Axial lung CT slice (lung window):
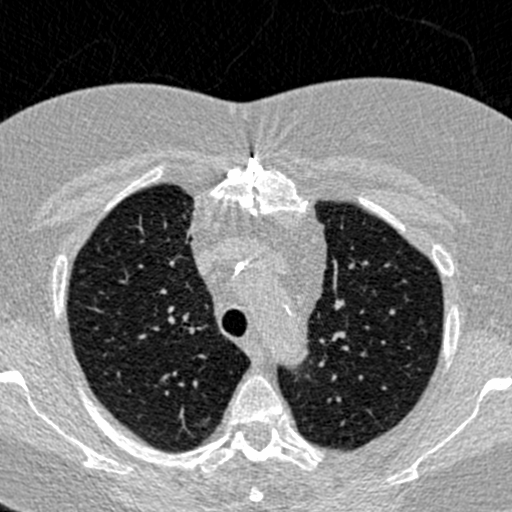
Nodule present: no